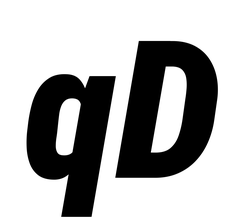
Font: Roboto-Italic_Condensed_Black_Italic